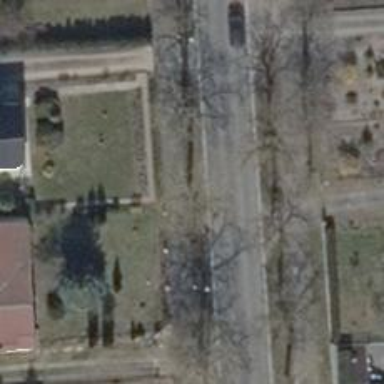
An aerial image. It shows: Avenue lined with deciduous broadleaved trees.